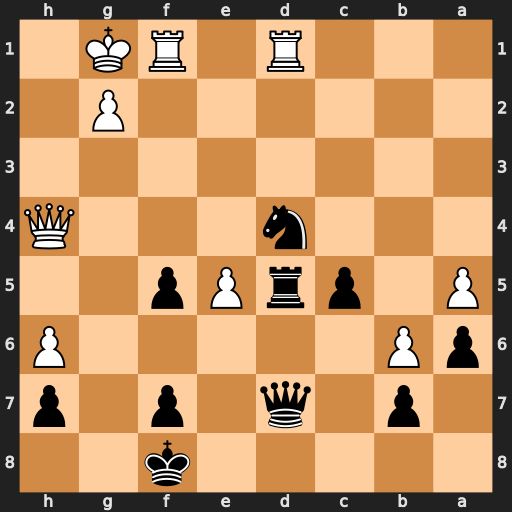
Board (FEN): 5k2/1p1q1p1p/pP5P/P1prPp2/3n3Q/8/6P1/3R1RK1
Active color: b
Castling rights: -
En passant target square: -
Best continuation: Ne2+ Kf2 Rxd1 Rxd1 Qxd1